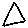
Label: triangle